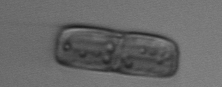
Label: Ephemera